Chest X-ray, PA view. Patient: 51 years old, sex F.
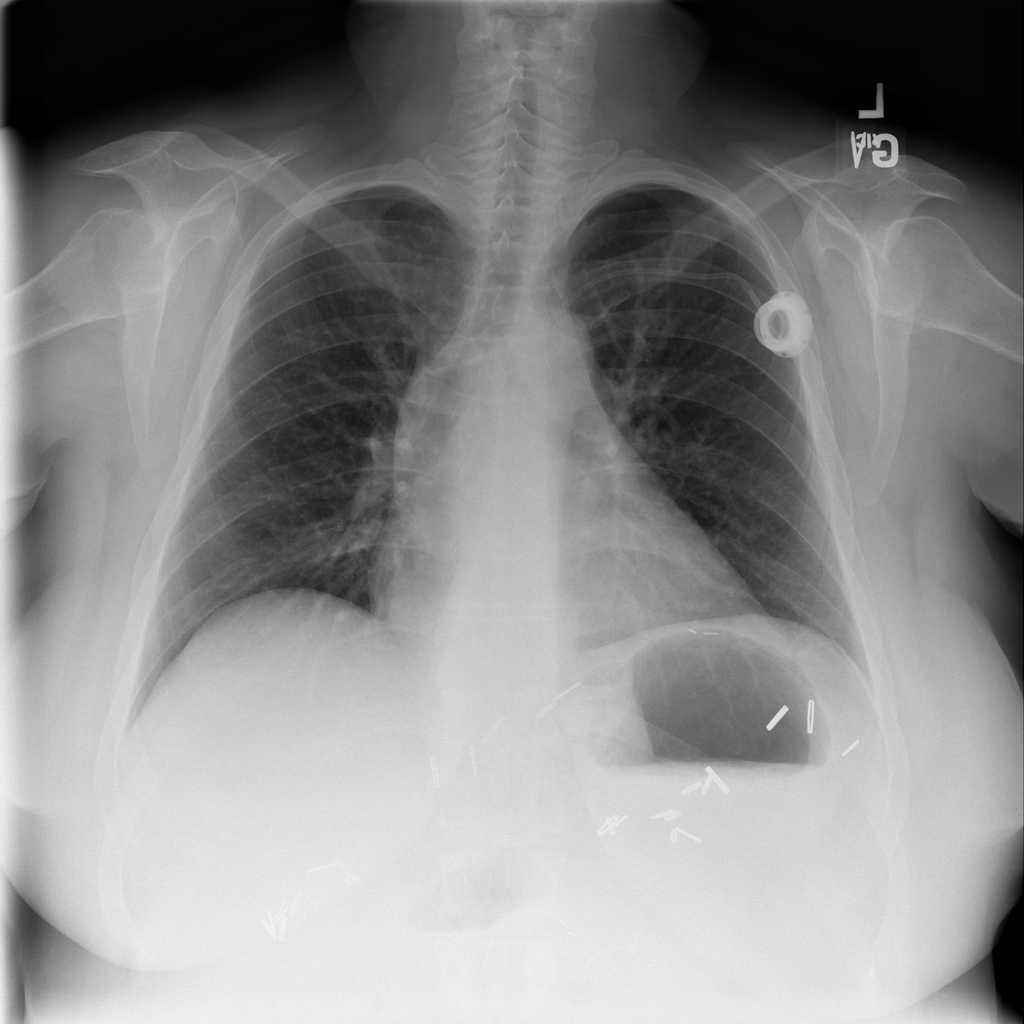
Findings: No Finding